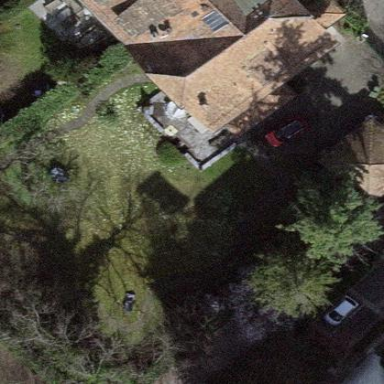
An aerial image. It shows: Garden enclosed by fence.